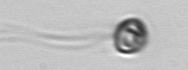
Label: flagellate_morphotype1